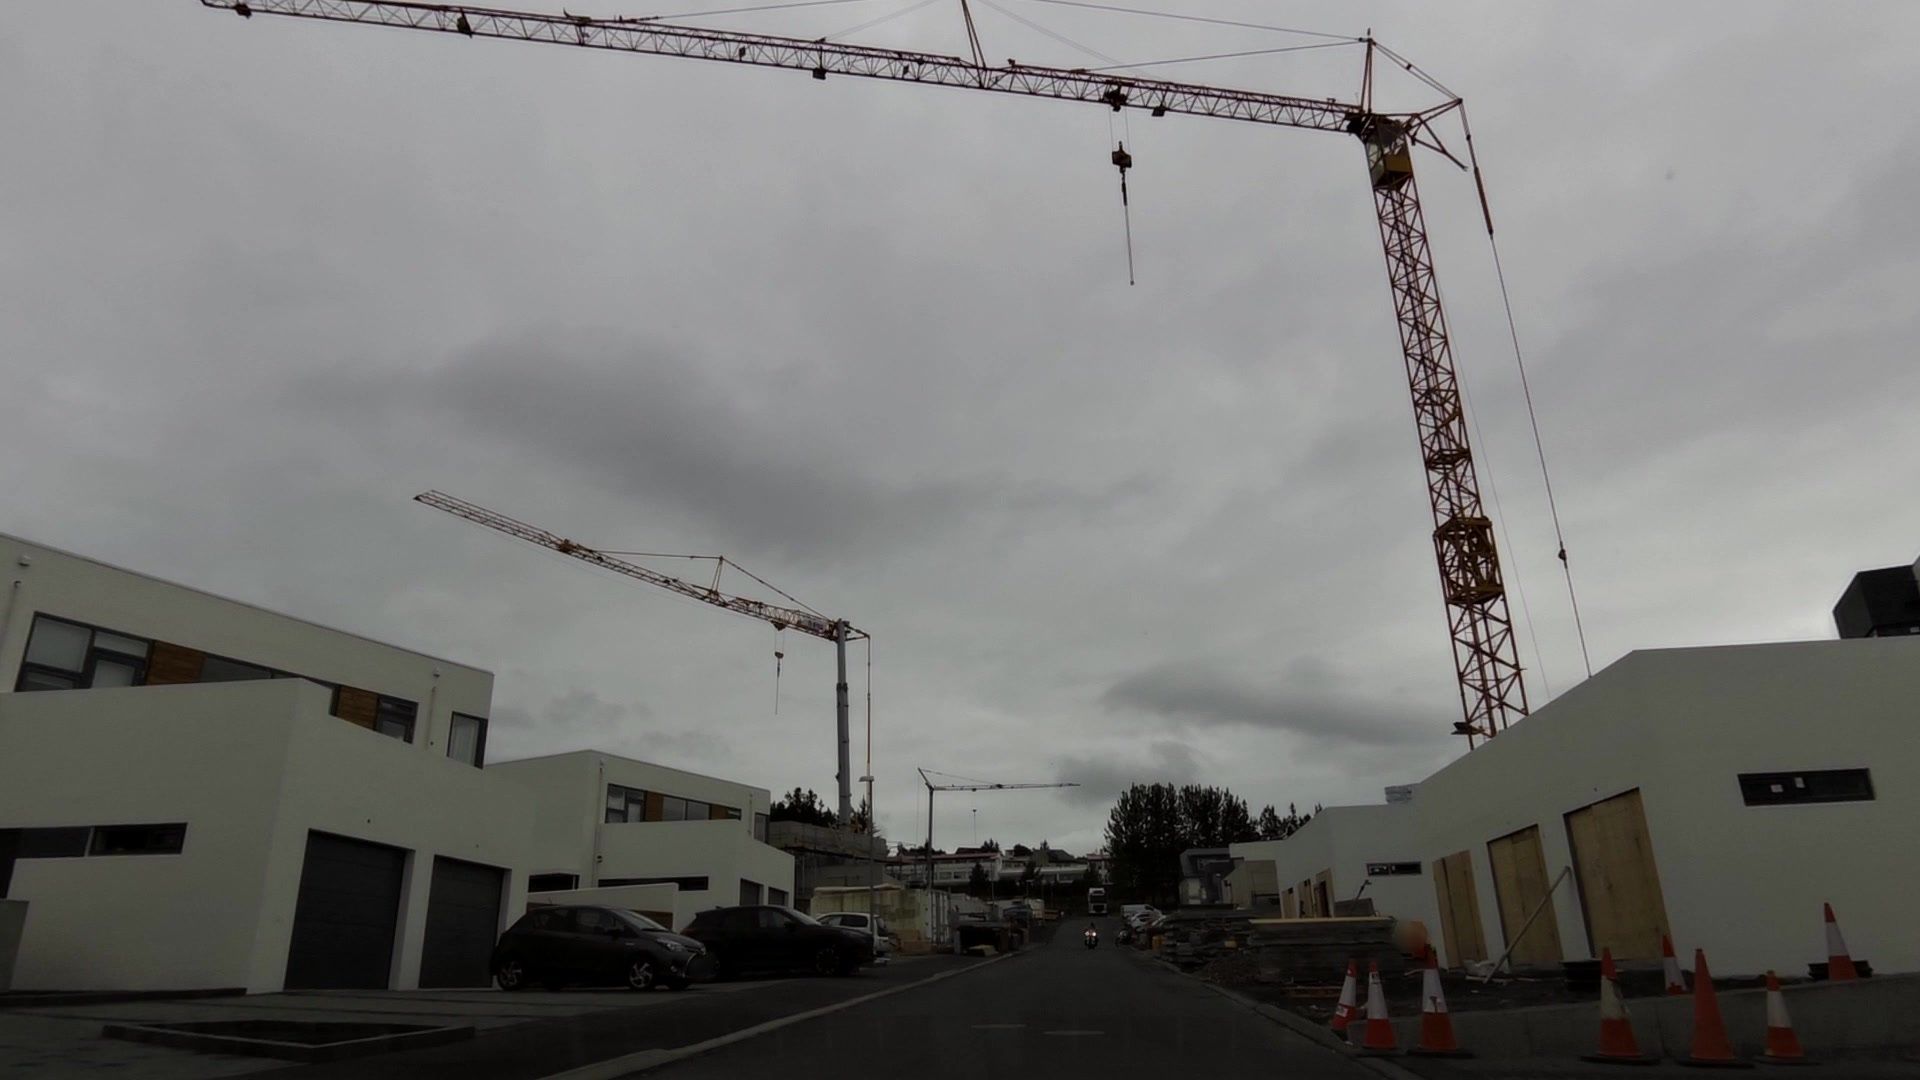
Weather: snowy
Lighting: dusk/dawn
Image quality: good
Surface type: driving surface
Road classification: residential, footway
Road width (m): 2.5
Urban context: urban centre
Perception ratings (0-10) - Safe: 2.74, Lively: 3.04, Beautiful: 0.88, Boring: 7.18, Depressing: 4.42, Wealthy: 5.15